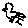
Label: bird